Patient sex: F
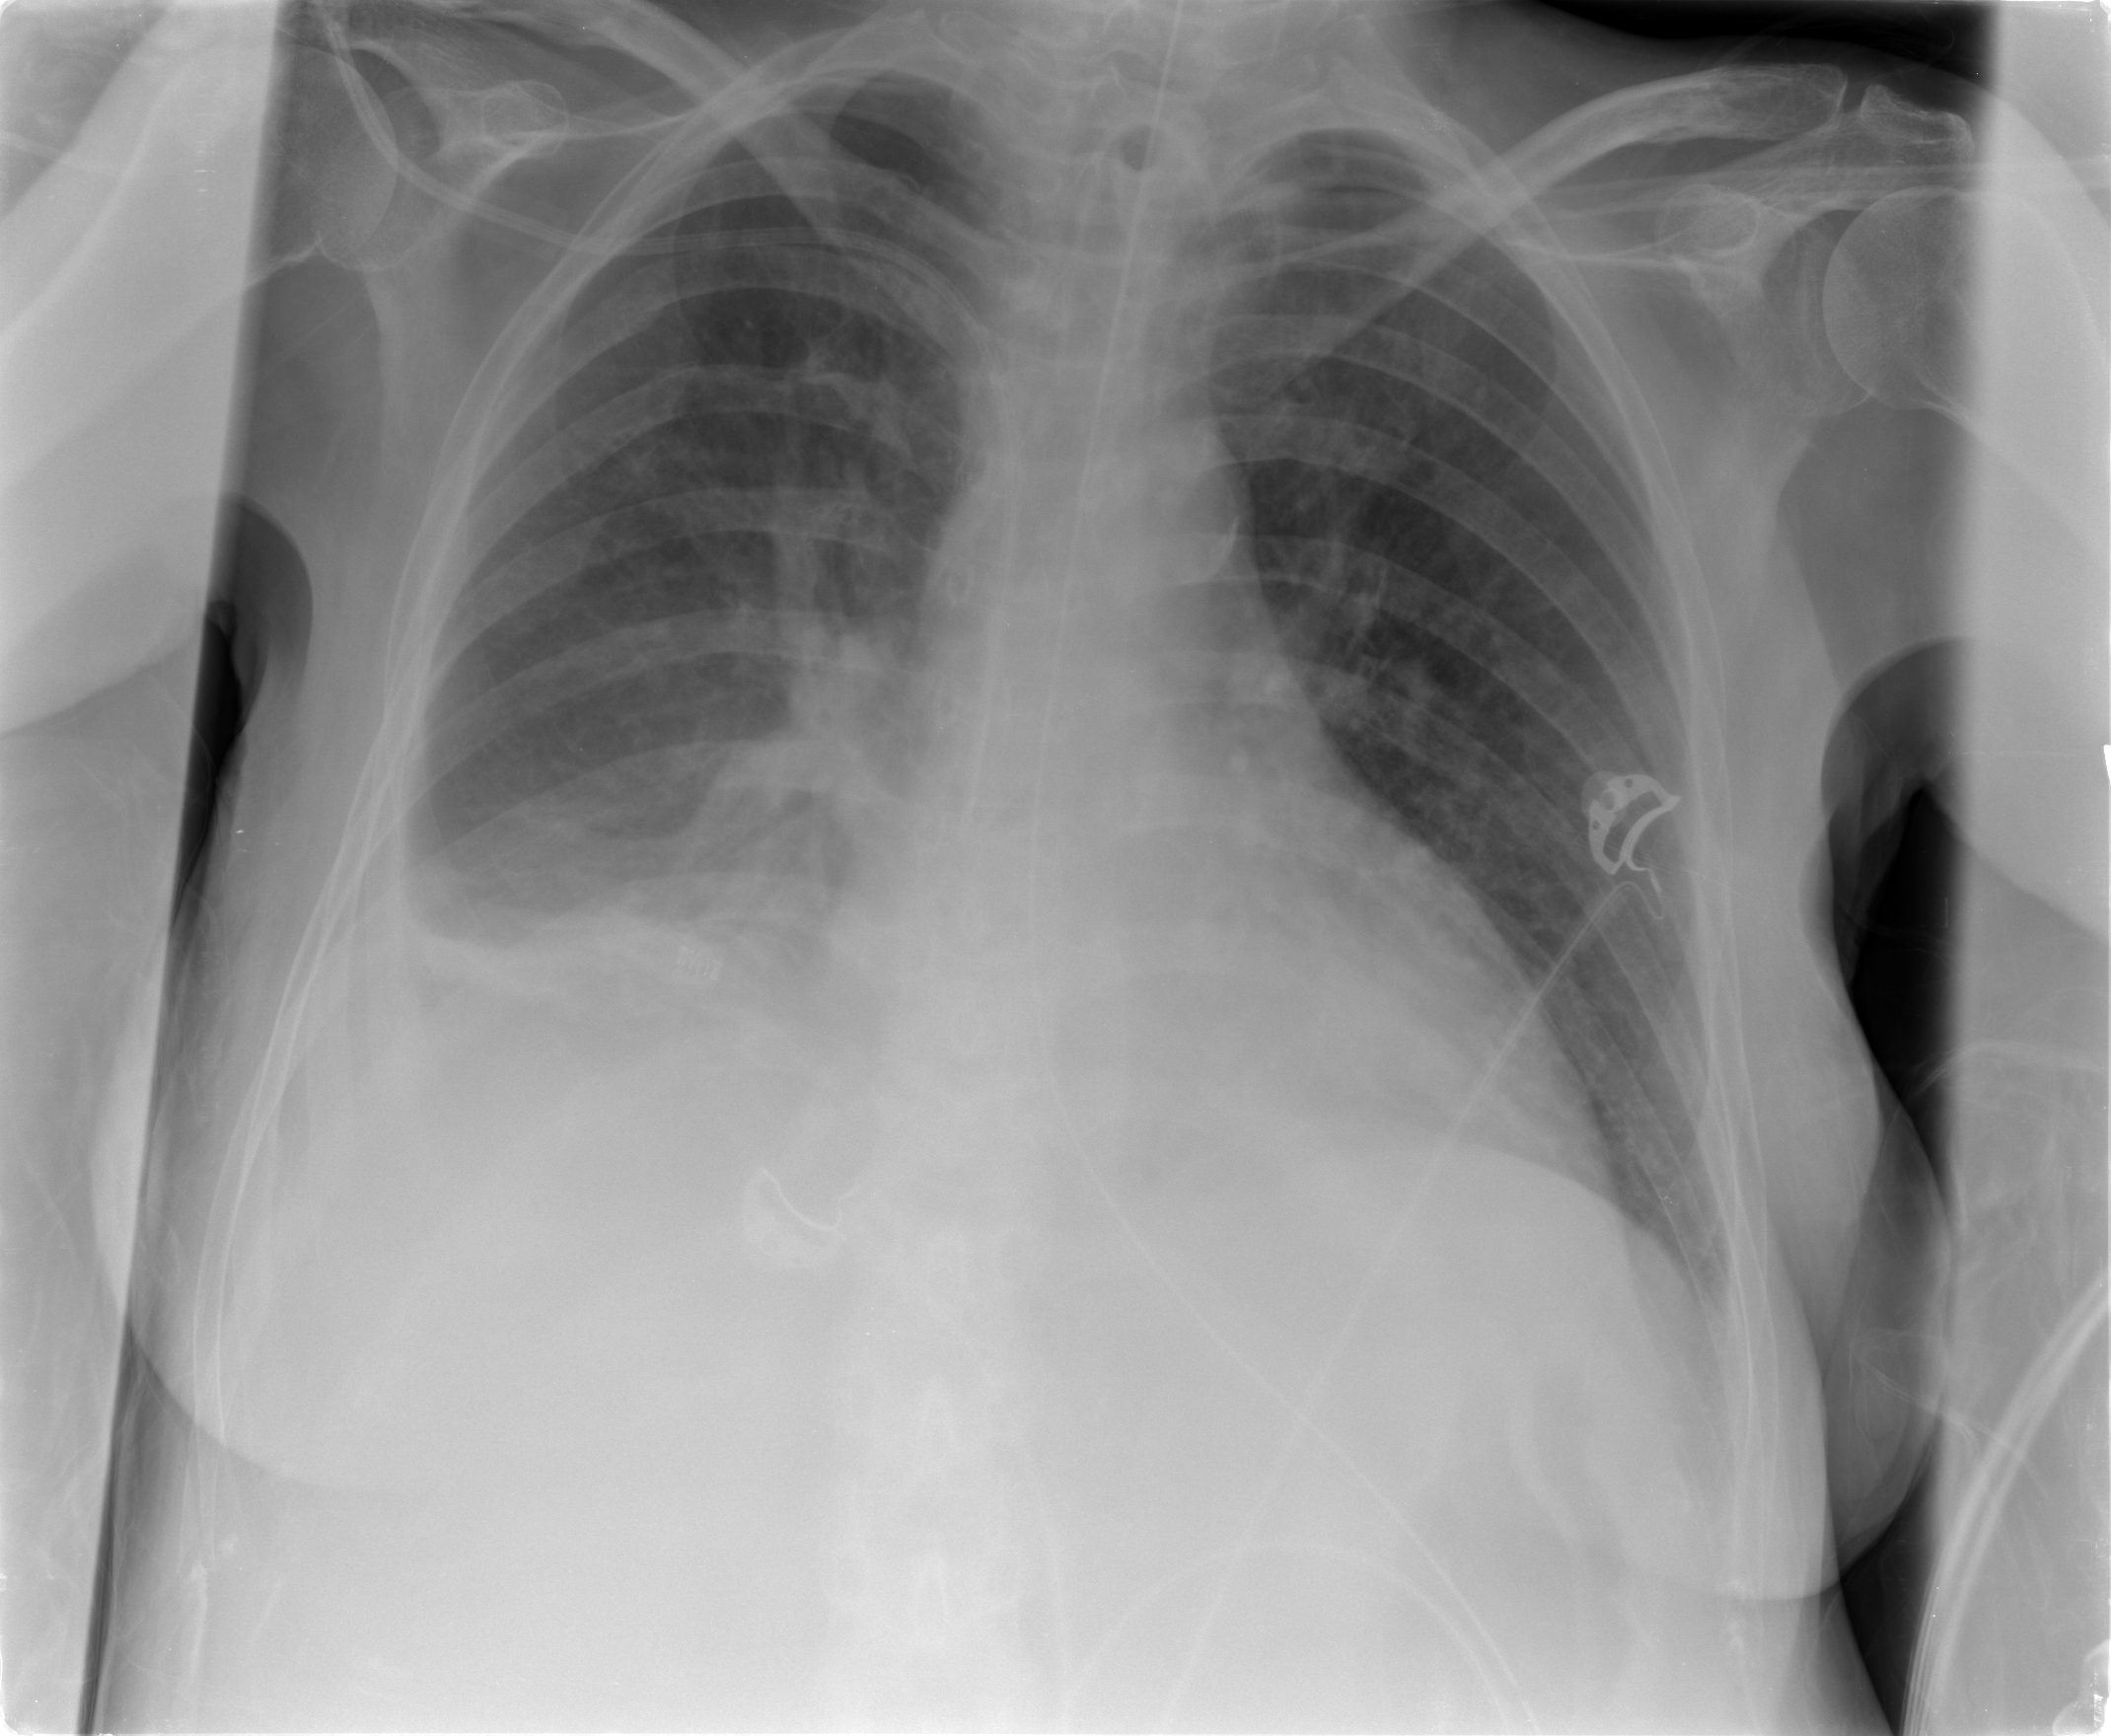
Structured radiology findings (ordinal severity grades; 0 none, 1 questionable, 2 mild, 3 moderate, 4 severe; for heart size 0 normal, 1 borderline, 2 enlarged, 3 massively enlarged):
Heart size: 1
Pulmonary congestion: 0
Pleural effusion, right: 2
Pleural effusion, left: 0
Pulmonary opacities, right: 1
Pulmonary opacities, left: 0
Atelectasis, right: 2
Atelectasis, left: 0